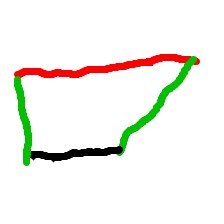
Shape: trapezoid